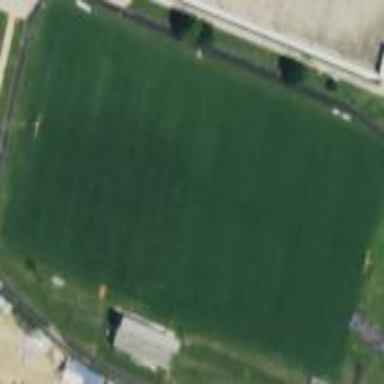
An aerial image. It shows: American football pitch with artificial turf.